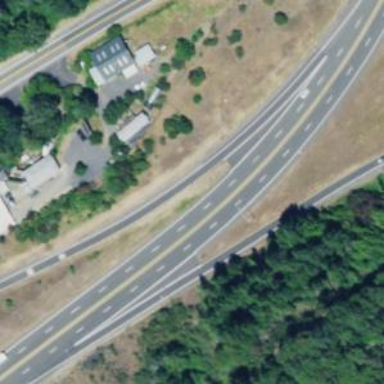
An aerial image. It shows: Trunk link highway.